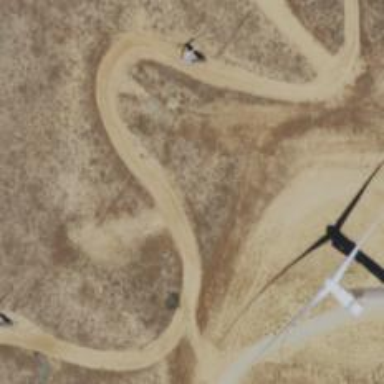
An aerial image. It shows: Wind power generator employing wind turbines.